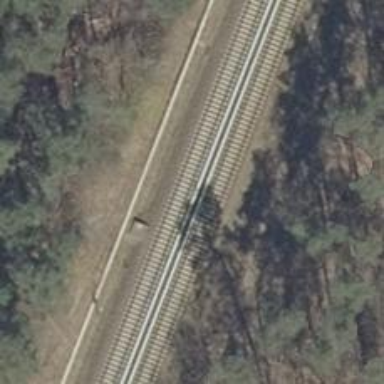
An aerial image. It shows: Railway signal.